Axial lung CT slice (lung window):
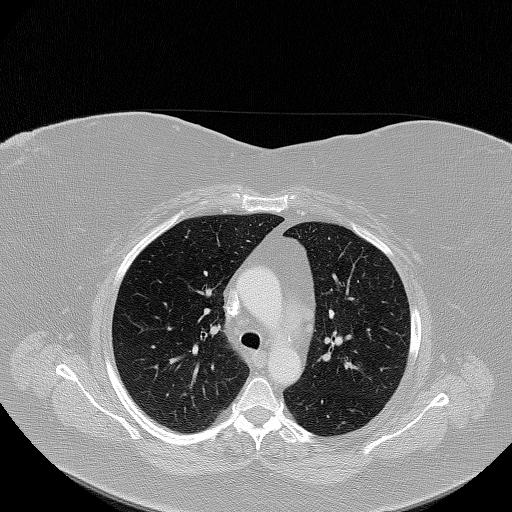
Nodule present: no